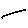
Label: line